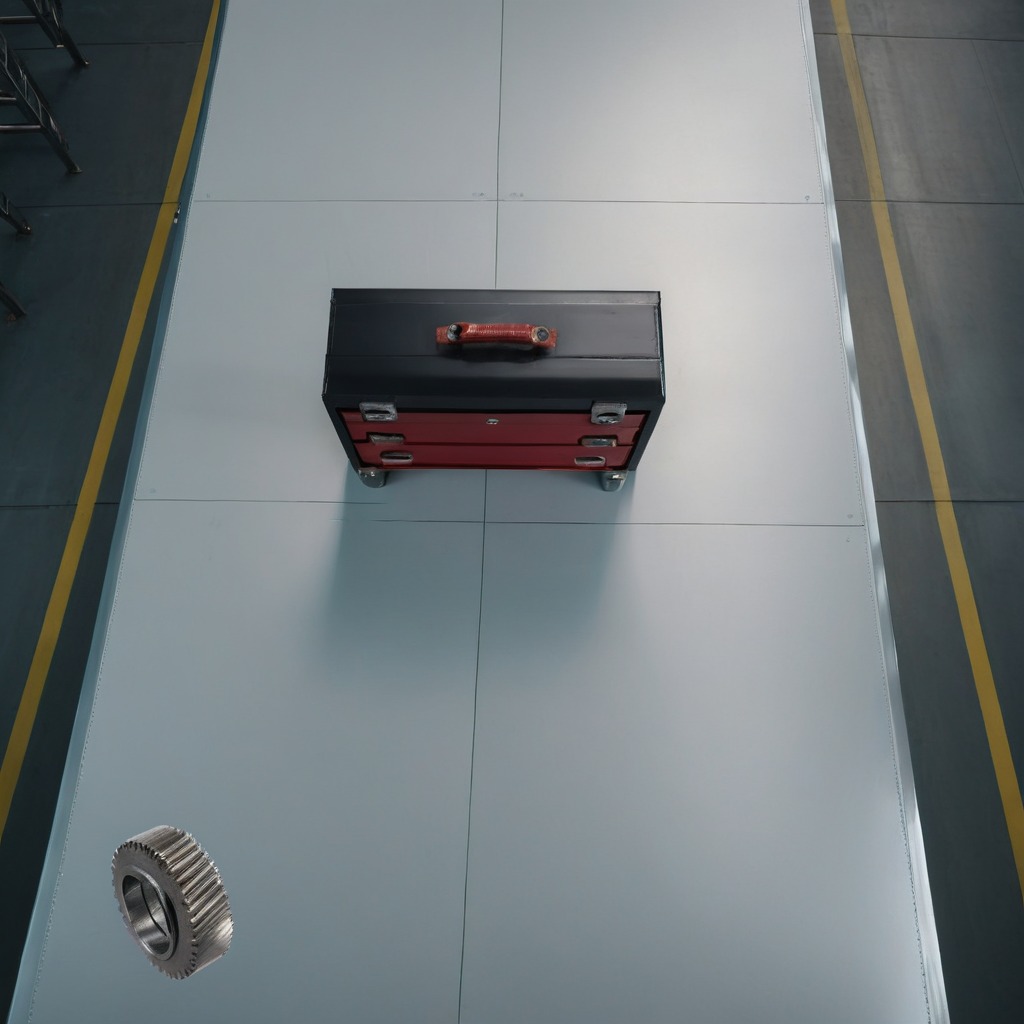
A steel gear with teeth is lying on the toolbox surface in an airplane hangar workshop 8K.